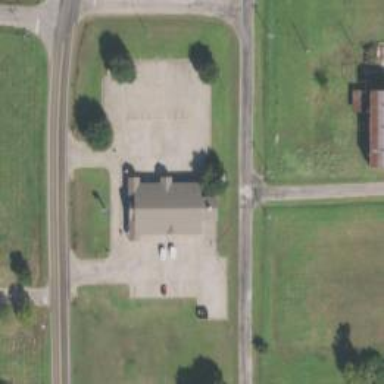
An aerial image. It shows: Post office.